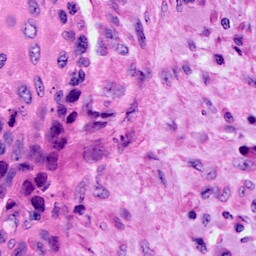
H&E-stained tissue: Cervix